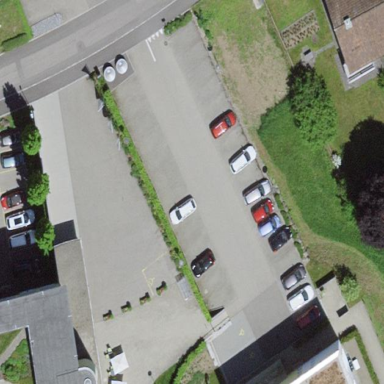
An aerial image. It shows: Parking area.